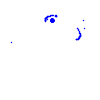
Particle: pion